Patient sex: M
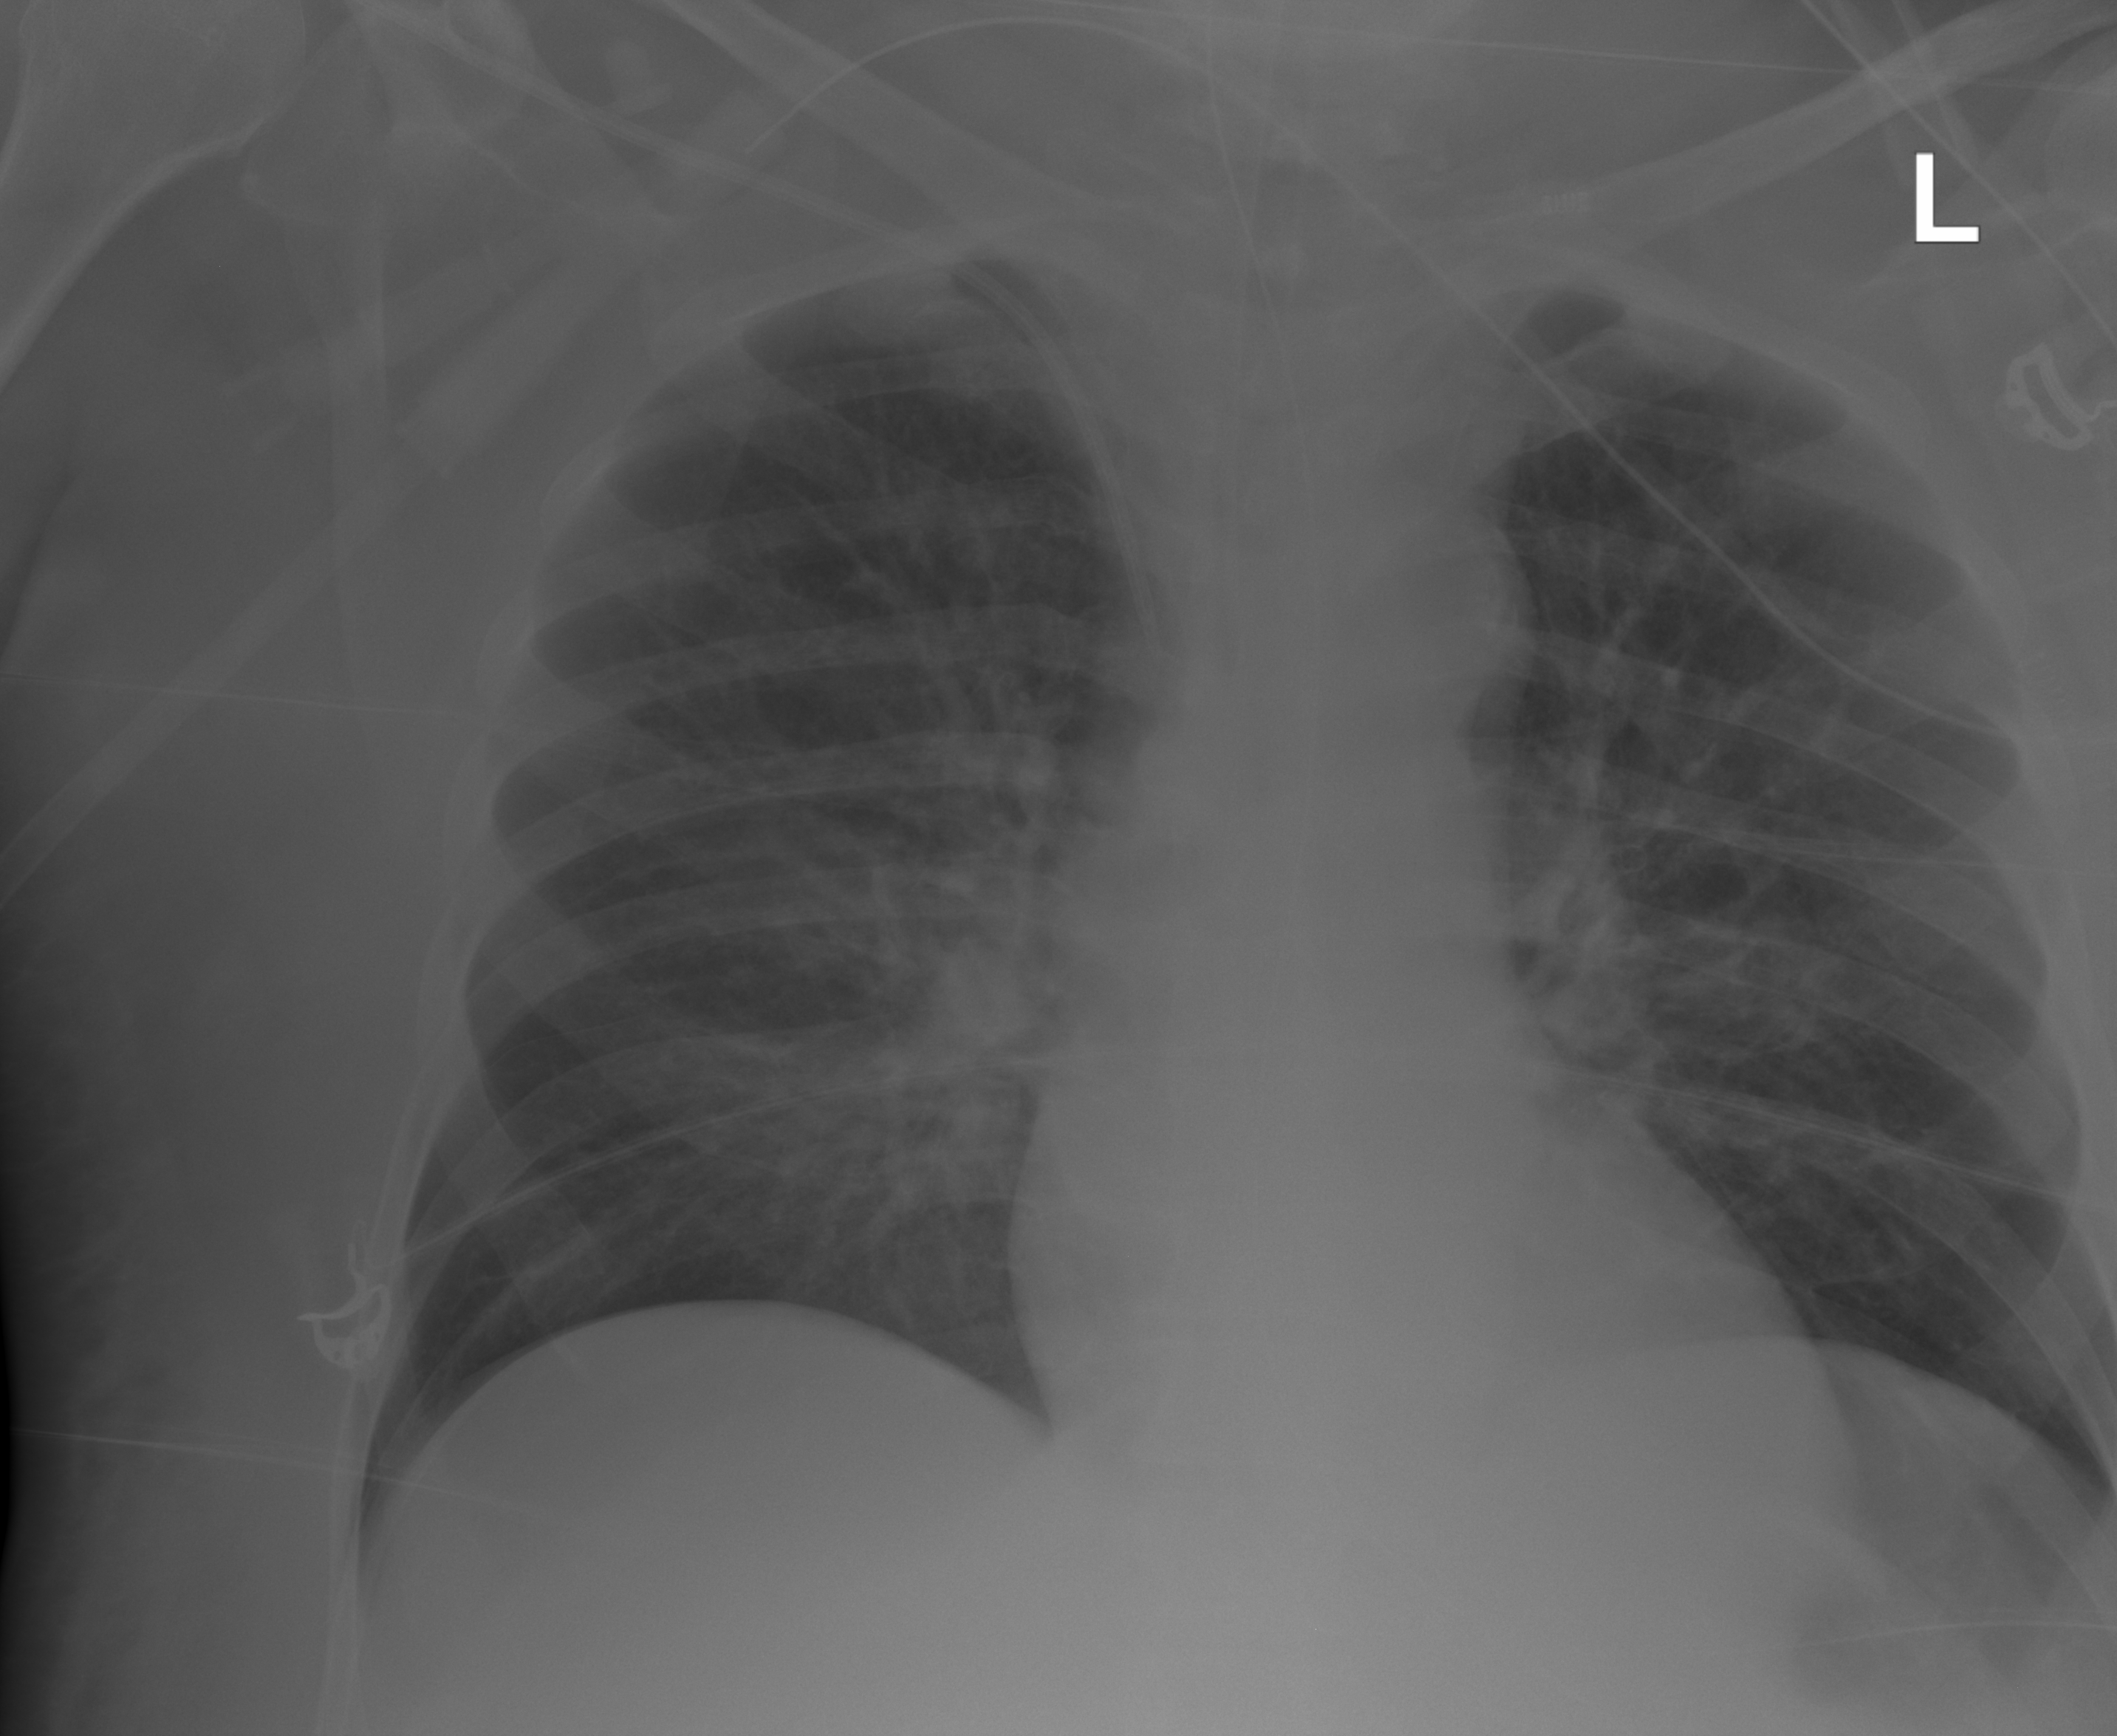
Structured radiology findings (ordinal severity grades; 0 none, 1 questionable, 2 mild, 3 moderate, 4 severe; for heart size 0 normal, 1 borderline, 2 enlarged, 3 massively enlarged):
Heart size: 0
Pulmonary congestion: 2
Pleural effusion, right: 0
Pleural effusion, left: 0
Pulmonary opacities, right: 2
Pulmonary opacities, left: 2
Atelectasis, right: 0
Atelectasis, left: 0